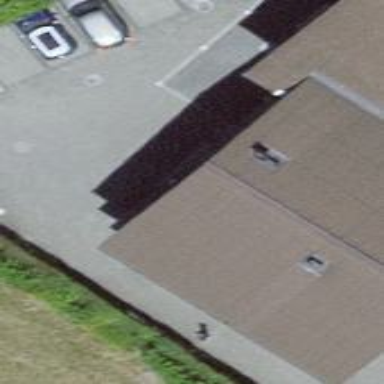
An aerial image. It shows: Nursing home.